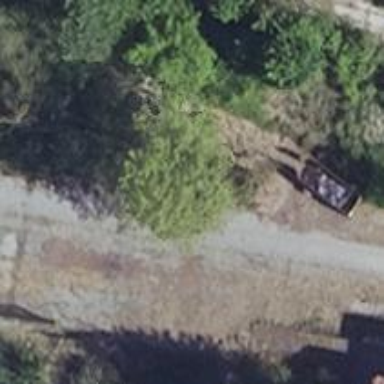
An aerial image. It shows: Abandoned railway spur.